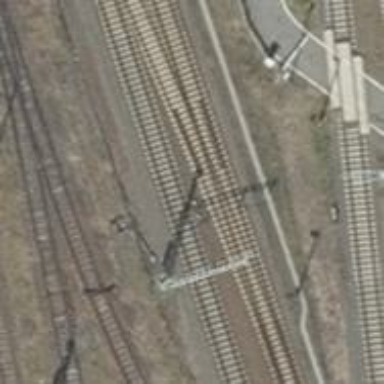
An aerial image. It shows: Railway switch.